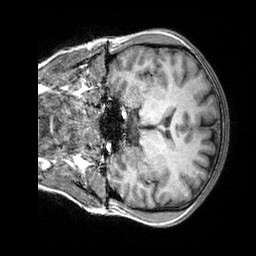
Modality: T1w
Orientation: coronal
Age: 30
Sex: female
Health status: healthy
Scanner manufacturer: siemens
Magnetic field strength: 3 T
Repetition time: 2.3 s
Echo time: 0.00303 s